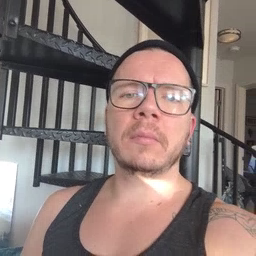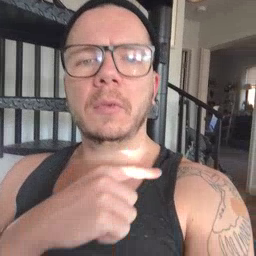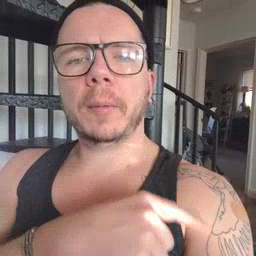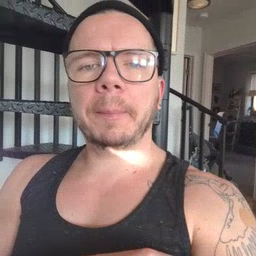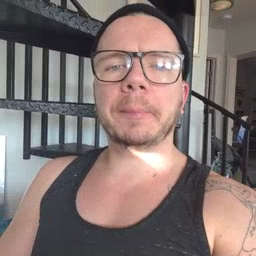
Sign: arm